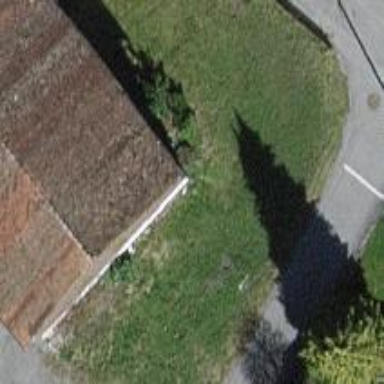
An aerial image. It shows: The building has gabled roof with brown roof tiles. The roof is oriented along the structure.